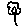
Label: flower